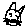
Label: cat